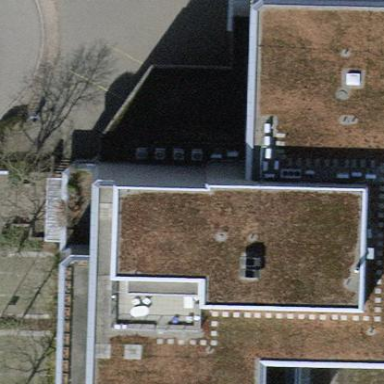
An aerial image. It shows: View of roof of building.